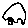
Label: car